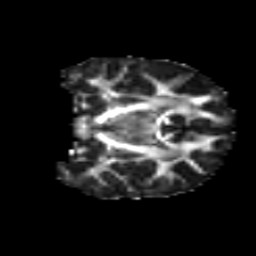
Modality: FA
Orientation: coronal
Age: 12
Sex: female
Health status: ill
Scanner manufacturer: ge
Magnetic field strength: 3 T
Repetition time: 6.752 s
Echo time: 0.079 s